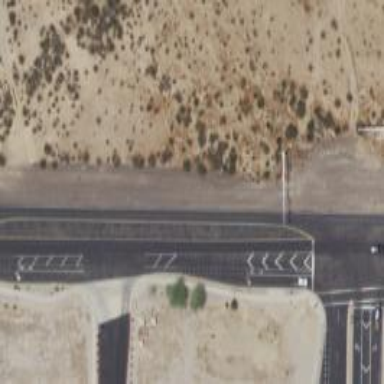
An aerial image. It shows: Secondary road with asphalt surface.